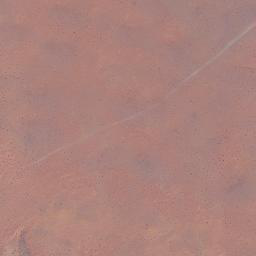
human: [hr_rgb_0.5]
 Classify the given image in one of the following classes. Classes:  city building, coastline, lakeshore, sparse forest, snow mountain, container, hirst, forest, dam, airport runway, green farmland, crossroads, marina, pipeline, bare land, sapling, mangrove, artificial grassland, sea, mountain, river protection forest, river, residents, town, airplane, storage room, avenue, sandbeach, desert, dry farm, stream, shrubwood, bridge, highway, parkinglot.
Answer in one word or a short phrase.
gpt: desert